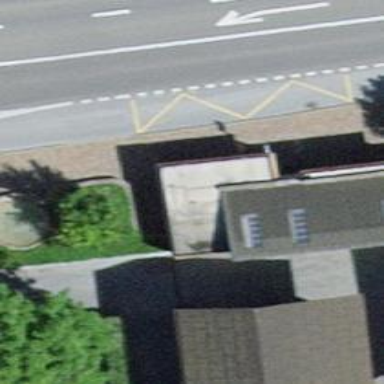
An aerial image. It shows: Bus stop with platform for public transport.